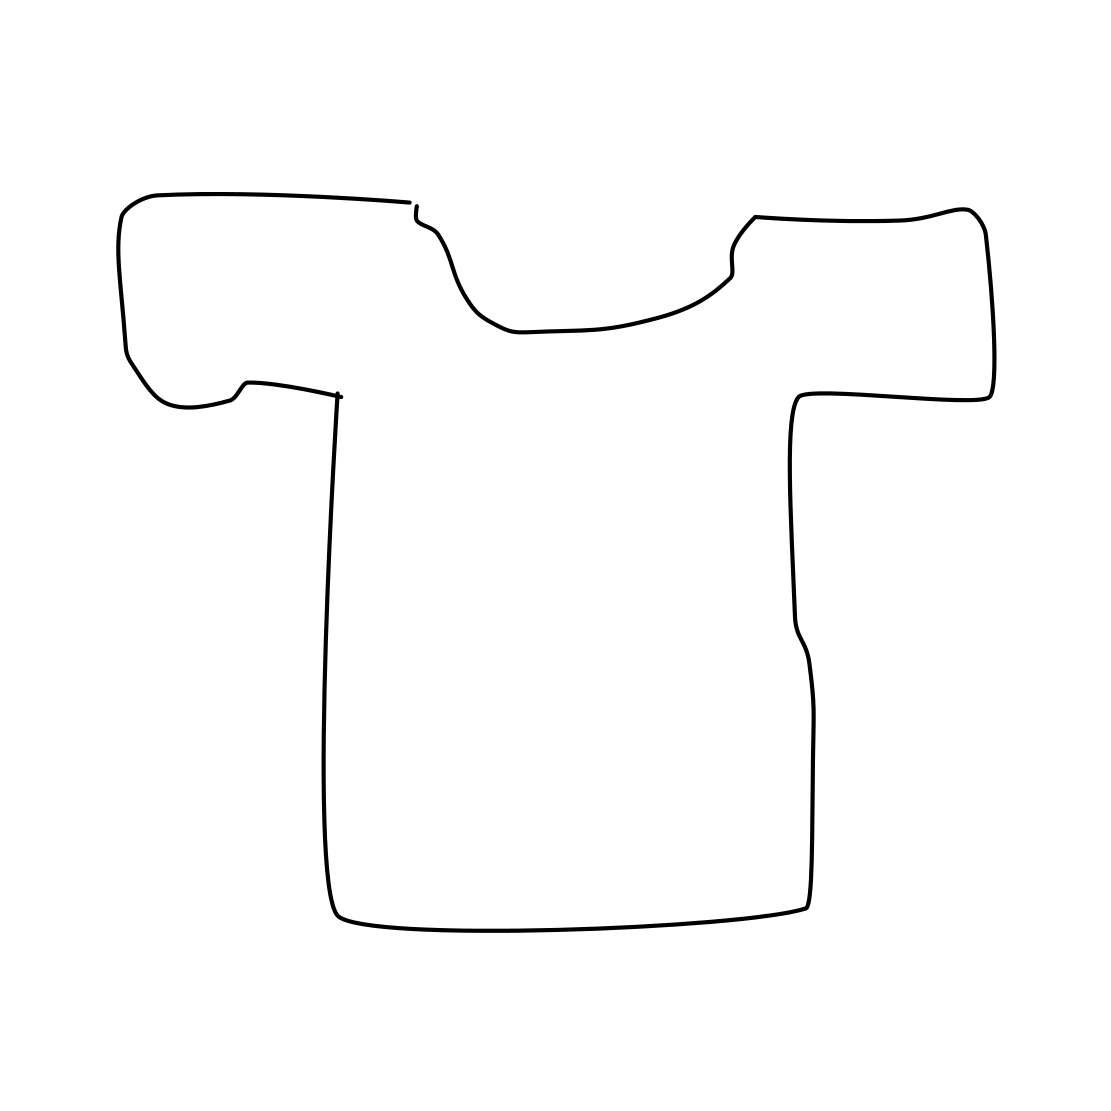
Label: t-shirt